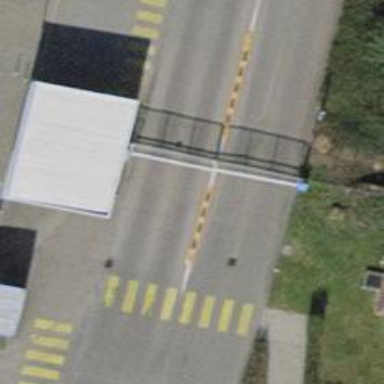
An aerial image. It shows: Gate.